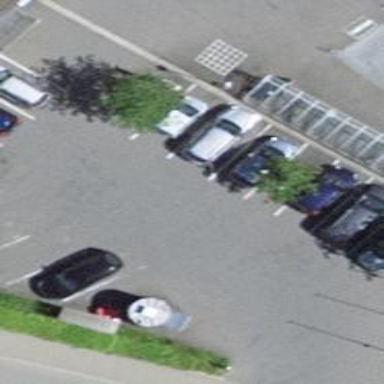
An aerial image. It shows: Paved parking area.